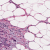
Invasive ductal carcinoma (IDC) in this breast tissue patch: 1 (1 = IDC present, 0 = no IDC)